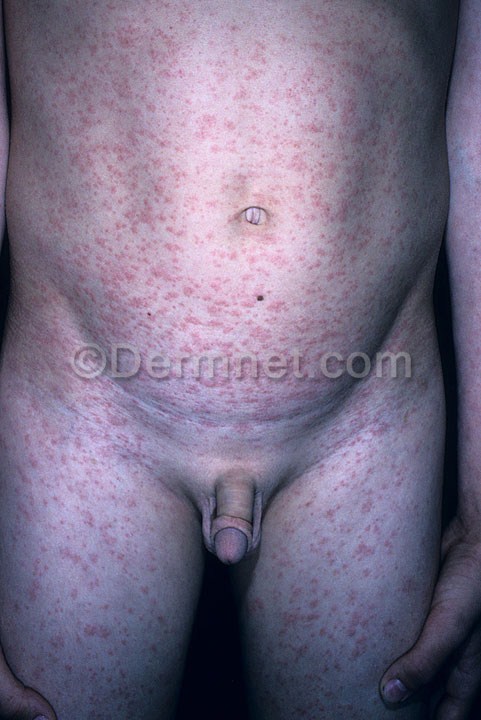
Disease: Exanthems and Drug Eruptions